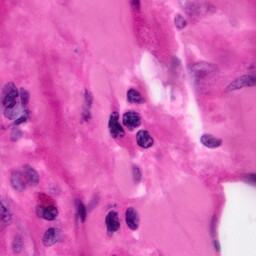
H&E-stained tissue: Pancreatic